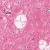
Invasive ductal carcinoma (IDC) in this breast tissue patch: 0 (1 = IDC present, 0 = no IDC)